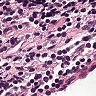
Metastatic tissue present: no